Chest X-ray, PA view. Patient: 22 years old, sex M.
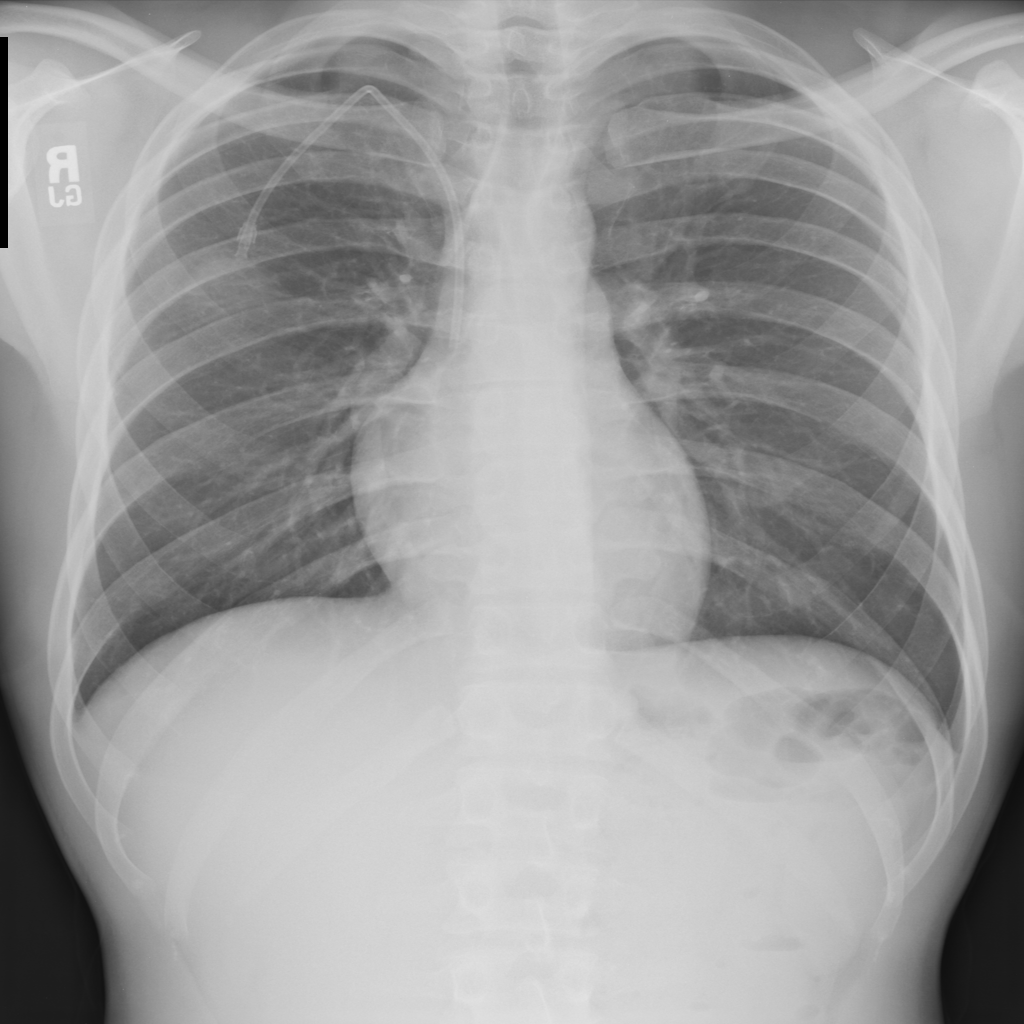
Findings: No Finding